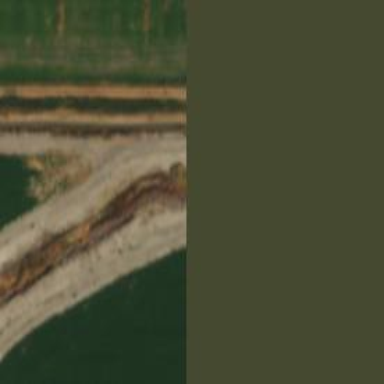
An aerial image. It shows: Culvert tunnel.